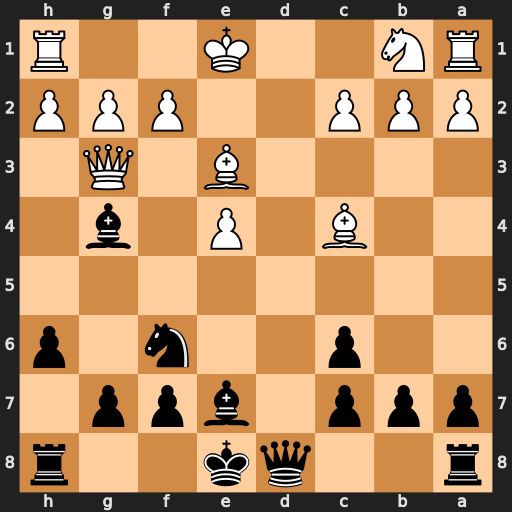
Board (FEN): r2qk2r/ppp1bpp1/2p2n1p/8/2B1P1b1/4B1Q1/PPP2PPP/RN2K2R
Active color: b
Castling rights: KQkq
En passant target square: -
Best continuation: Qd1#